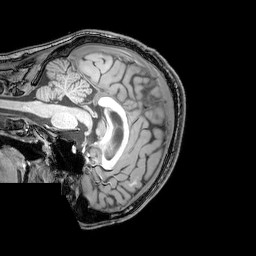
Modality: T1w
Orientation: sagittal
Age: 22
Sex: male
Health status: healthy
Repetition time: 0.081 s
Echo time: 0.037 s